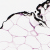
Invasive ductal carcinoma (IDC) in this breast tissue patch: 0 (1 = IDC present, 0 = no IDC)